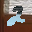
Label: 2